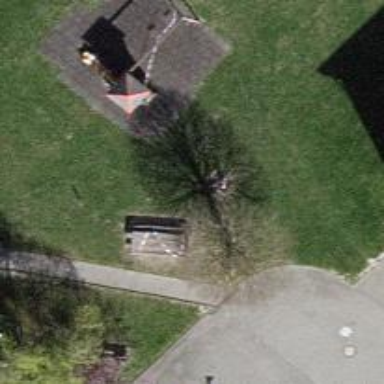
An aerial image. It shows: Picnic table located in leisure land area.